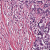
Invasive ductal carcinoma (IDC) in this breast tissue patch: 0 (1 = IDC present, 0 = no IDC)